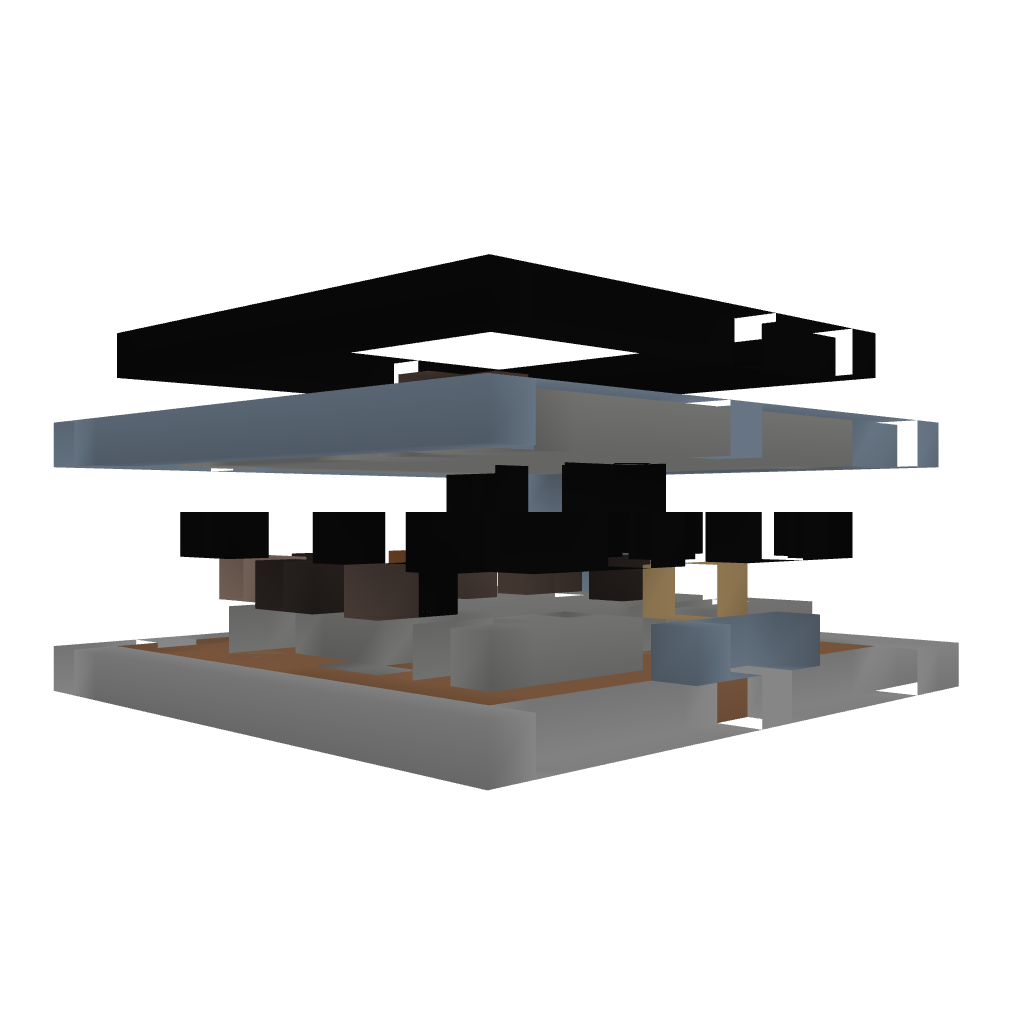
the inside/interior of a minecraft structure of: Safe fully equiped starter house